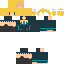
A female human skin with medium skin, wearing blonde long hair dressed in a blue hoodie and black pants, featuring a closed mouth.